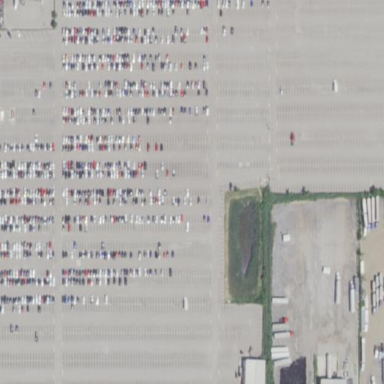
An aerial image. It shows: Parking area with surface.